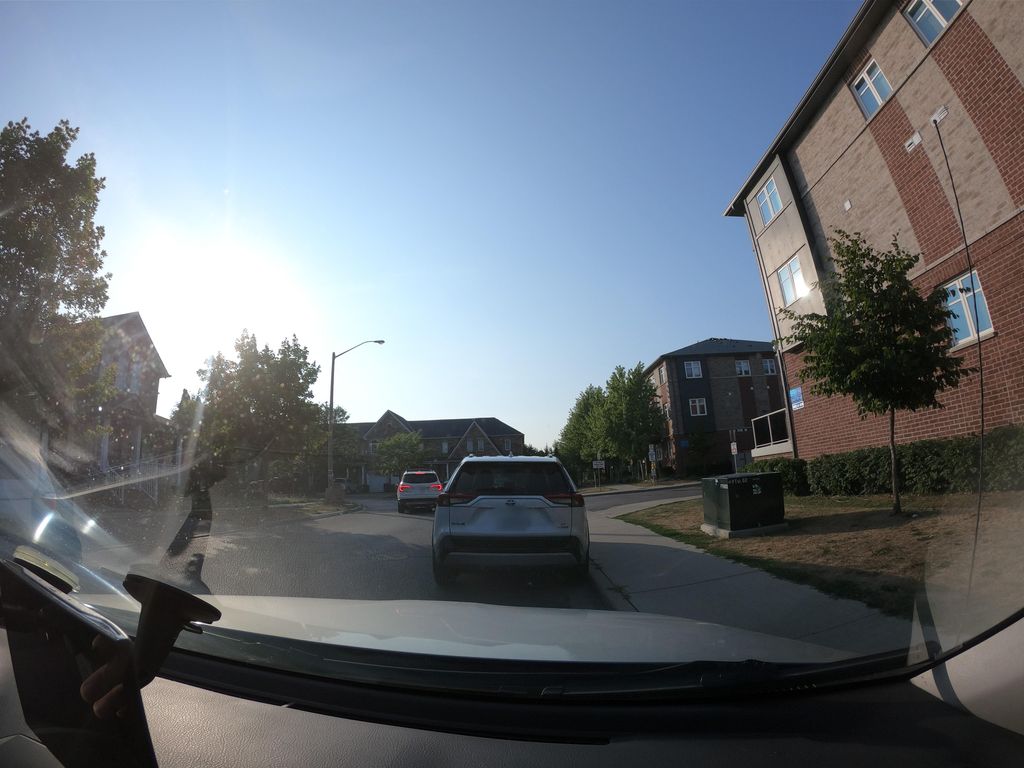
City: toronto